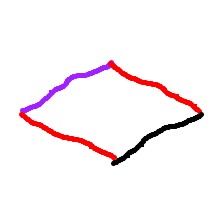
Shape: rhombus